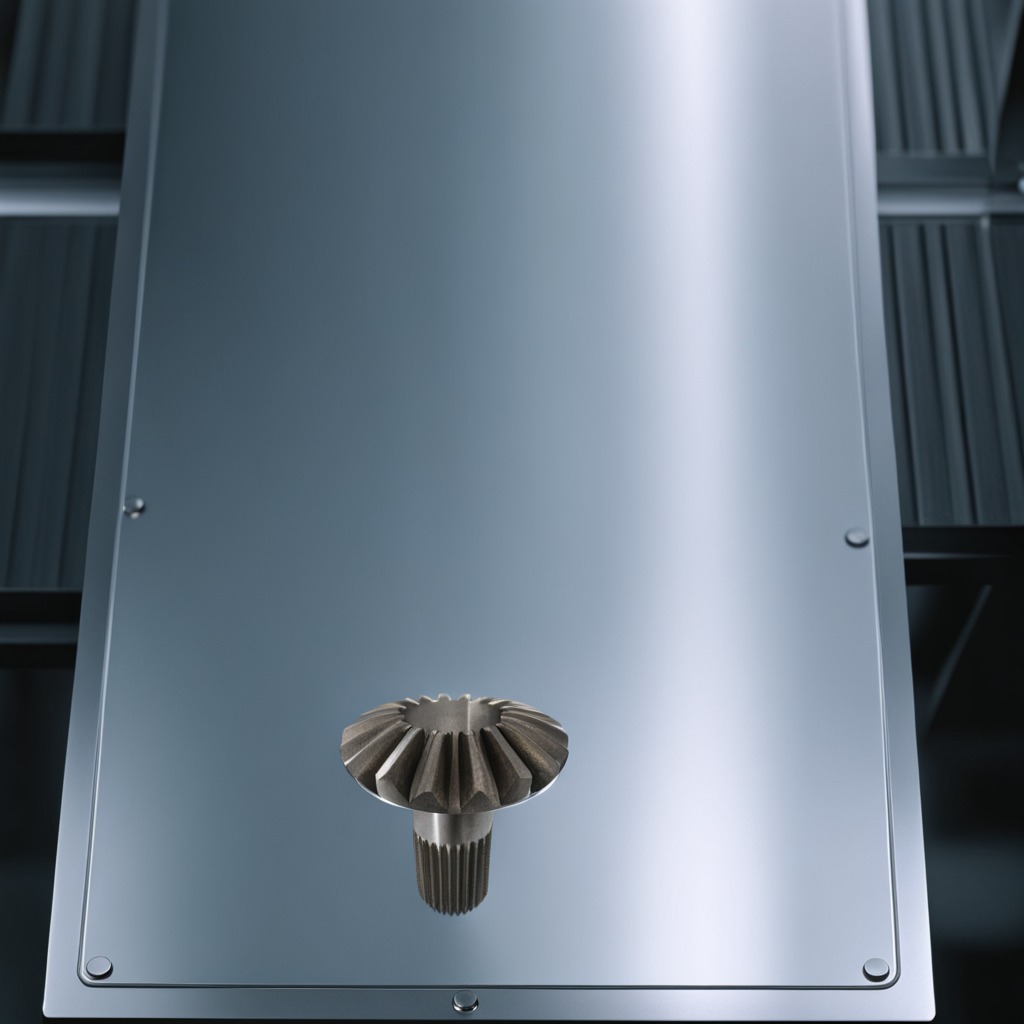
A steel gear with teeth is lying on a metal table in a machine shop under fluorescent lights.